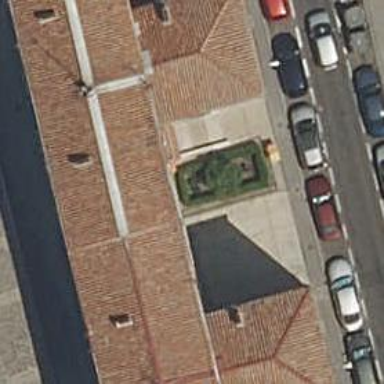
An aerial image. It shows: Garden with kerb barrier.